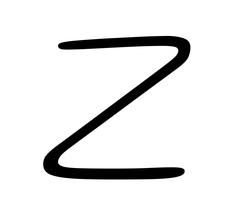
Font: Gluten_Thin